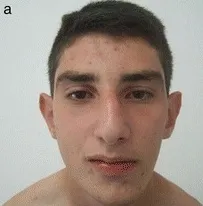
Phenotypic characteristics of the patient at 14 years of age. Asymmetric long face, with retrognathia, and ,short philtrum.
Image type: medical_photograph (oral_photograph)